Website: bh-photo
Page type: customer-info-address
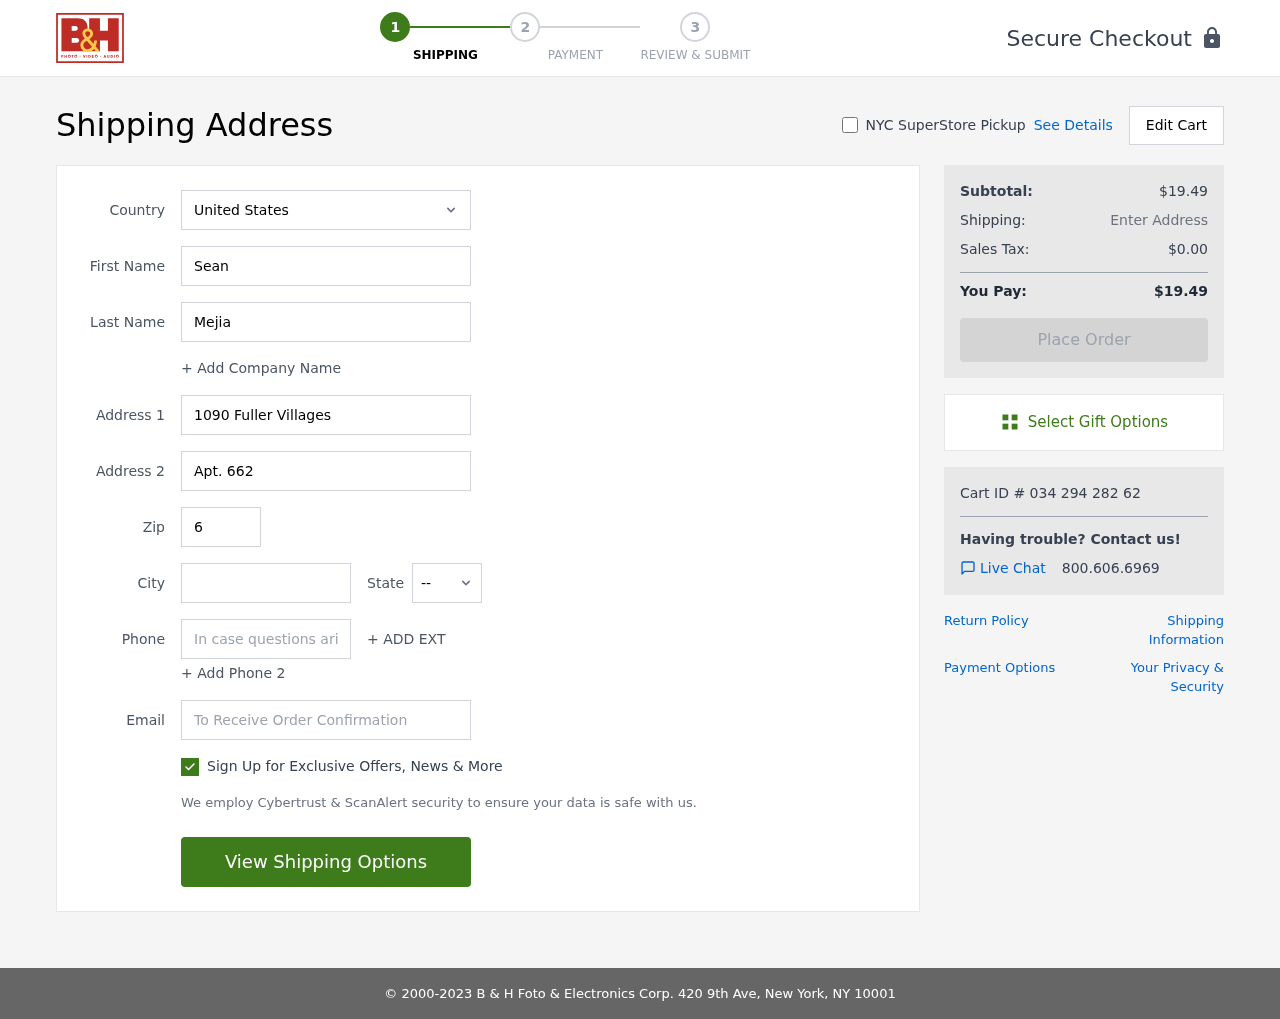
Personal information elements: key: PII_CITY
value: New Jenniferborough
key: PII_COUNTRY
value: United States
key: PII_EMAIL
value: sean.mejia@yahoo.com
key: PII_FIRSTNAME
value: Sean
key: PII_LASTNAME
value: Mejia
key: PII_PHONE
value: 7942909363
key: PII_POSTCODE
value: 61737
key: PII_STATE_ABBR
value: IL
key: PII_STREET
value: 1090 Fuller Villages
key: PII_STREET2
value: Apt. 662
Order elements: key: ORDER_SUBTOTAL
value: $19.49
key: ORDER_TAX
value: $0.00
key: ORDER_TOTAL
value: $19.49
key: ORDER_ID
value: Cart ID # 034 294 282 62